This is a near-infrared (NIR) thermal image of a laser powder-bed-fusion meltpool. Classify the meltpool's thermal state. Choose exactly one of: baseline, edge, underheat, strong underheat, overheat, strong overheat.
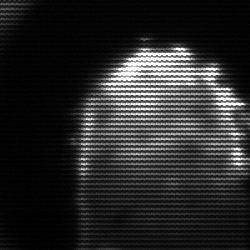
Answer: baseline